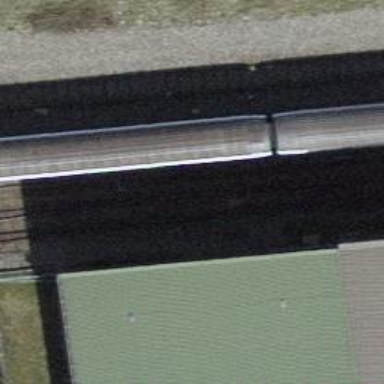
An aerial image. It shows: Railway switch.